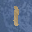
Label: 1